Question: I have some classes, which are visible only in package. After analysis I received issues related with missing documentation on public constructors/methods/types etc.

Is this a bug (false positive)? It seems to me that change from public to not public constructors/methods/types is senseless.
I use <URL> 3.4.
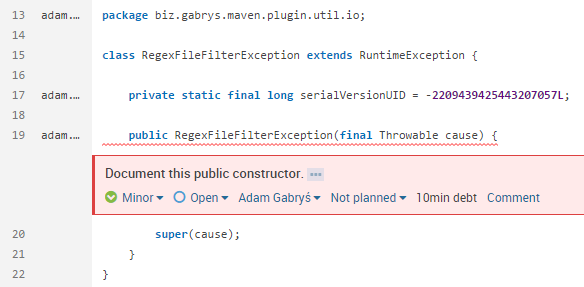
Answer: Having (or fields or inner classes) being public in a package-private class implies that , the public members from the package-private class will be visible from the outside! Consequently, they have to be considered as being public, and therefore documented.
- class :'''
package org.foo;
class A {
public int field;
public void method() {}
public class Inner {}
}
'''
- class :'''
package org.foo;
public class B extends A {
}
'''
- , class :'''
package org.bar;
public class C {
void test() {
B b = new B();
int f = b.field; // visible
B.Inner = b.new Inner(); // visible
b.method(); // visible
}
}
'''
As constructors of the package-private class are only visible from the same package, and these constructors won't be callable from another package, even through public child class, it's indeed wrong to raise an issue on them and it should be corrected in the SQ rule from the java plugin (see <URL>.
I would however recommend to lower the visibility of that constructor, as having it public is somehow senseless...